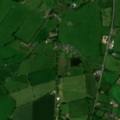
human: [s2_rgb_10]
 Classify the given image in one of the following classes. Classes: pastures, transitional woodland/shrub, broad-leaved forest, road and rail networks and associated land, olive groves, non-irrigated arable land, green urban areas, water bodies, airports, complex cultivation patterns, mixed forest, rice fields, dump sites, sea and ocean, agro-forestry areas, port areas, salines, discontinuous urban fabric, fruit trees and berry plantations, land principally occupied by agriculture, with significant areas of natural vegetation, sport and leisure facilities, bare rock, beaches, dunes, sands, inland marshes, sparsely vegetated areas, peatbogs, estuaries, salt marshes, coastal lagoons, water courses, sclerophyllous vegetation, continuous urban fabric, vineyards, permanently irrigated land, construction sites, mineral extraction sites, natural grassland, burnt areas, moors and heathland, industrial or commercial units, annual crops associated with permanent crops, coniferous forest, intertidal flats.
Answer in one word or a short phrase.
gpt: pastures, transitional woodland/shrub